Question: I'm trying to crop an image in PHP from a square into a circle. I've seen a lot of solutions online that accomplish the getting of a circular image by masking the initial image and making the corners different colors. However, this is problematic, as setting the corners to transparent merely results in the initial square image for me. For example, the below code results in a circular image with pink corners

'''
$image_name = $_POST['filepath'];
$source_image = imagecreatefrompng($image_name);
$source_imagex = imagesx($source_image);
$source_imagey = imagesy($source_image);
$dest_imagex = $_POST['width'];
$dest_imagey = $_POST['height'];
$dest_image = imagecreatetruecolor($dest_imagex, $dest_imagey);
imagealphablending($dest_image, true);
imagecopyresampled($dest_image, $source_image, 0, 0, 0, 0, $dest_imagex, $dest_imagey, $source_imagex, $source_imagey);
header("Content-Type: image/jpeg");
// create masking
$mask = imagecreatetruecolor($source_imagex, $source_imagey);
$mask = imagecreatetruecolor($dest_imagex, $dest_imagey);
$pink = imagecolorallocate($mask, 255, 0, 255);
imagefill($mask, 0, 0, $pink);
$black = imagecolorallocate($mask, 0, 0, 0);
imagecolortransparent($mask, $black);
imagefilledellipse($mask, $dest_imagex/2, $dest_imagey/2, $dest_imagex, $dest_imagey, $black);
imagecopy($dest_image, $mask, 0, 0, 0, 0, $dest_imagex, $dest_imagey);
imagecolortransparent($dest_image, $pink);
imagejpeg($dest_image, NULL);
'''
Is there a way to crop an image in PHP such that the edges are actually removed?
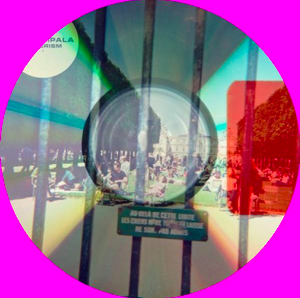
Answer: You have to set your corner to transparent and save it as a png (you can use a php library like wideimage or imagemagick, it will do this easily for you). An image file is always rectangular, if it has another shape it's because the other parts are transparent.